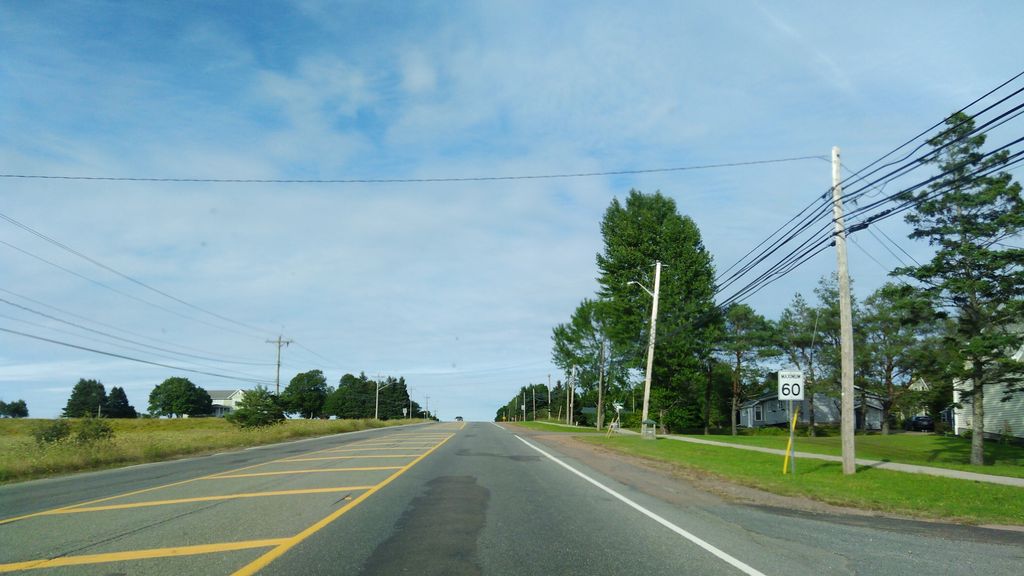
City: charlottetown